Question: I don't have enough experience with PHP and programming at all, so I want to know, what the best decision in my situation is.
Here is my code sample:
'''
public static function isAscii($string, $type, $length = -1)
{
if (!is_string($string))
throw new InternalException(ExceptionMessage::invalidFunctionParameterType(__CLASS__, __METHOD__));
if ($length !== -1 && !Str::isValidLength($string, $length))
return FALSE;
$ascii_array = Constants::asciiRegex();
if (!preg_match($ascii_array[$type], $string))
return FALSE;
return TRUE;
}
'''
I want to ensure that key '$type' exists for array '$ascii_array'. What is the best way to do that?
I can offer two decisions:
1. The simplest. Just check key existence manually with array_key_exists() function. If key doesn't exist - throw an exception, also manually. But I think that is not a good idea and checking this condition is redundant, because PHP compiler will generate warning if I don't write anything (Notice: Undefined index:) and I want to use this somehow. I found there are some predefined exceptions like OutOfBoundsException and OutOfRangeException, it would be easy just to use them like in Java, but it seems that PHP doesn't throw these exceptions, only warnings and errors.
2. Use set_error_handler() function to 'convert' errors and warnings to exceptions. But there is another problem - how can I handle all possible errors? I tried to find the complete list of PHP errors and warnings, but it doesn't exist. So I have no idea how to solve this problem, please help me. Thanks in advance, hope you will understand my question even with my poor English level.
P.S. this is an array with regular expressions for different types of ascii strings.
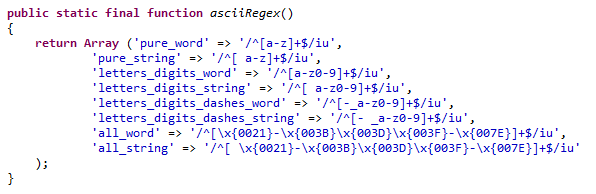
Answer: I hope I'm understanding this question correctly -
Are you basically asking if there is a natural internal exception to adopt instead of running your own exception?
Or are you just not aware you can do something like:
'''
try
{
//some code to try
if (!in_array($type, $ascii_array)) {
throw new Exception('type not in ascii array');
}
}
catch(Exception $e) {
die ('my custom exception message: ' . $e->getMessage());
}
'''
if i missed the point, let me know and I may update.
As for a reason to not throw your own exceptions... I can't say I know of a real benefit to this. It would seem to me that in_array() is perfectly acceptable and throwing exceptions may just be personal preference and not necessarily a worthwhile concern for performance.
Considering my answer and the question, it is noteworthy that this answer was accepted likely due to the conclusion in the comments that PHP does not allow you to declare functions that throw exceptions like Java does. Simply put.
So this answer is to serve only that purpose. Can PHP declare a function that throws an exception? No, not by default. You have to try and catch the exceptions yourself within the function.